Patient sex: M
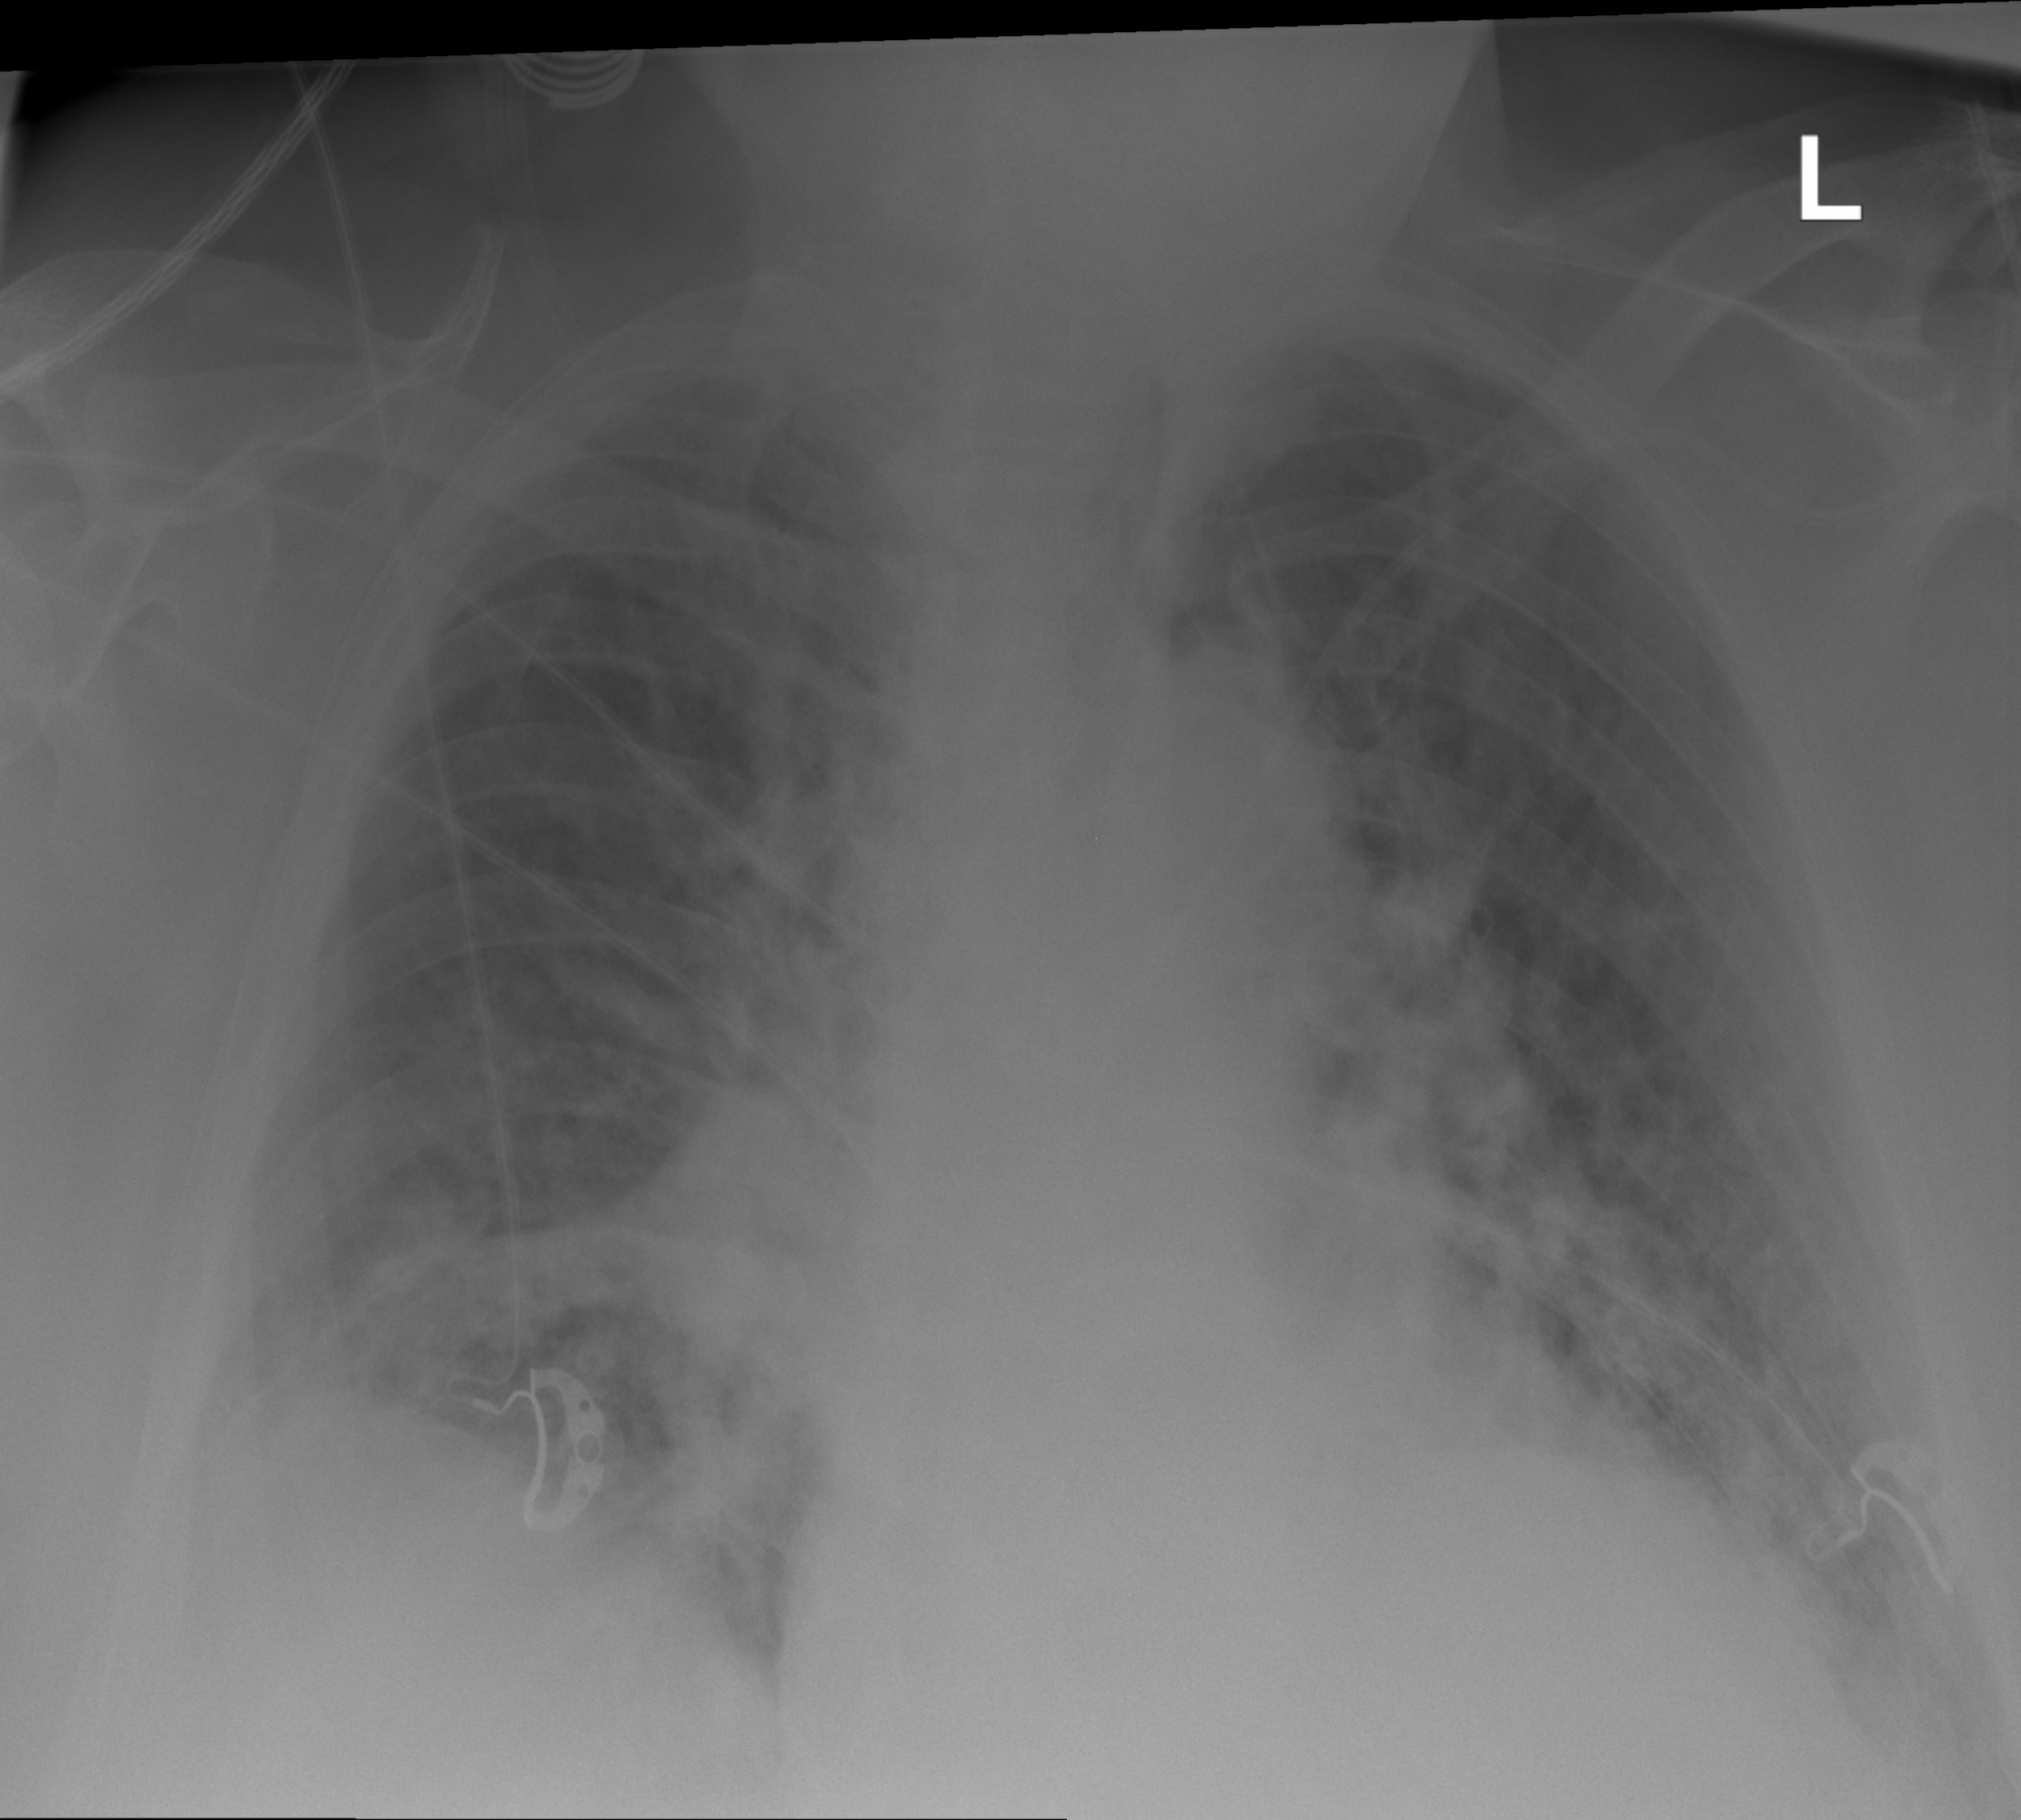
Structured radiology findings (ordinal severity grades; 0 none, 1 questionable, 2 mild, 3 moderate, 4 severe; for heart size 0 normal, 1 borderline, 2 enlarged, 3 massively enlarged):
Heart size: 2
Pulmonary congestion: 3
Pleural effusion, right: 2
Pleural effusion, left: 2
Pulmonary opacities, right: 2
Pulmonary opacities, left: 3
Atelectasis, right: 2
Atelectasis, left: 2